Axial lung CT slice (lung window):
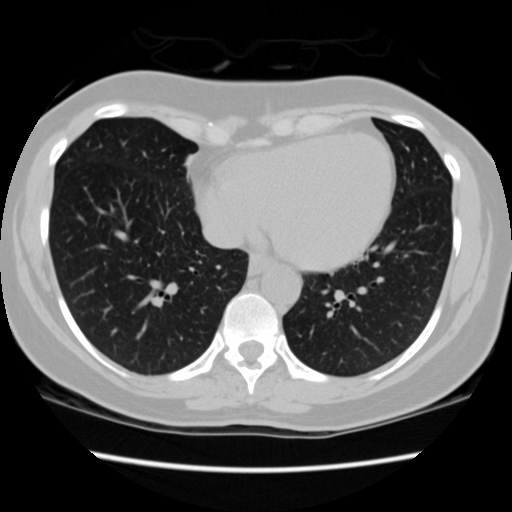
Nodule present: no